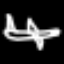
Label: airplane